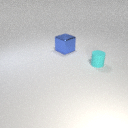
small cyan rubber cylinder to the right of large blue metal cube